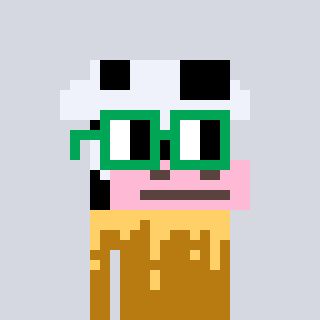
a pixel art character with square green glasses, a cow-shaped head and a gold-colored body on a cool background